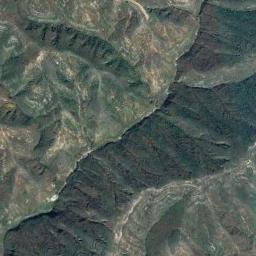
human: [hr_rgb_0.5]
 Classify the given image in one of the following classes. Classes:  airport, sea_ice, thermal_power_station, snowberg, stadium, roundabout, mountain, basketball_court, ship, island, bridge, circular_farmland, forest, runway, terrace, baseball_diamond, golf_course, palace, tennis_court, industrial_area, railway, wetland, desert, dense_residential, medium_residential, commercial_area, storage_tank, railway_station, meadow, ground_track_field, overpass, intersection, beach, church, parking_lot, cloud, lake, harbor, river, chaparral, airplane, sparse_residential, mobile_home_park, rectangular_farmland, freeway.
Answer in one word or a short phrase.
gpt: mountain